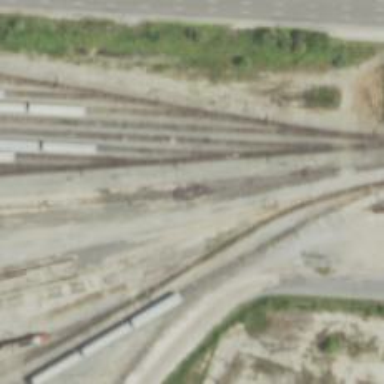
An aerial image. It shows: Abandoned railway yard is depicted.